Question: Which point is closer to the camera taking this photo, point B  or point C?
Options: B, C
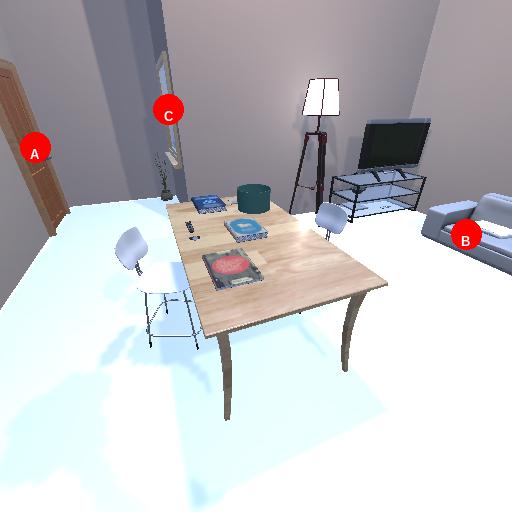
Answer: B